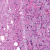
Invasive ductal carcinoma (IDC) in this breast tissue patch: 0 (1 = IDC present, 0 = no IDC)